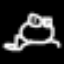
Label: frog